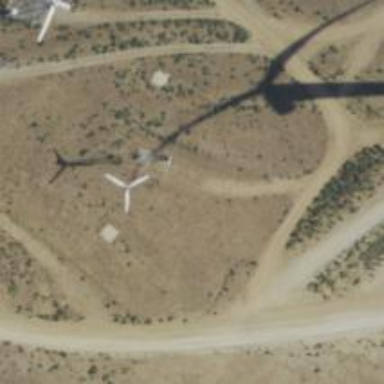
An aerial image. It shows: Wind power generator utilizing wind turbines.